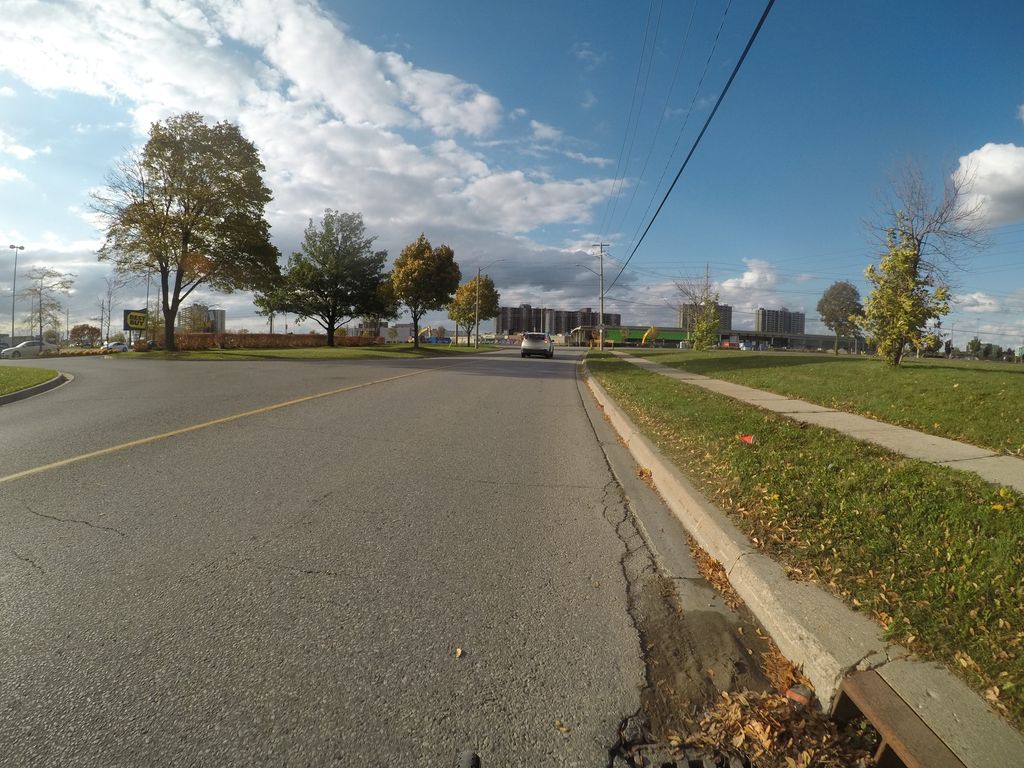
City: kitchener-waterloo